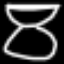
Label: hourglass